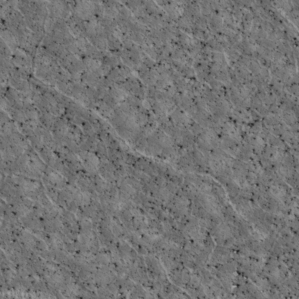
Label: non_frost